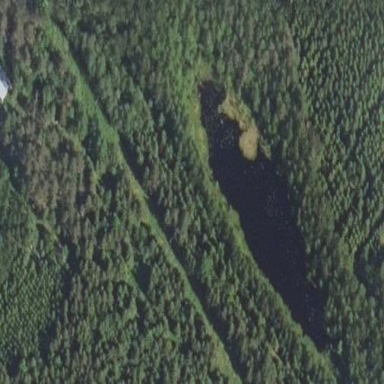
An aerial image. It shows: Serene pond surrounded by nature.